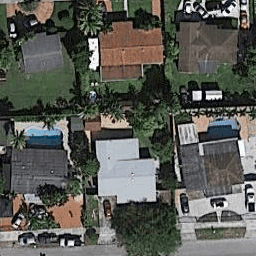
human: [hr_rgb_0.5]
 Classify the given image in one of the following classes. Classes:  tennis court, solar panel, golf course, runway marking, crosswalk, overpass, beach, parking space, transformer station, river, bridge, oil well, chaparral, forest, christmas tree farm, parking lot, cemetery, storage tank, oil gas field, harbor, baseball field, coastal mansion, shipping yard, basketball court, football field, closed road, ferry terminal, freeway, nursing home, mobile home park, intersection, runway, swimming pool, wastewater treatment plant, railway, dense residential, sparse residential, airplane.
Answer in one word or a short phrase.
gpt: dense residential